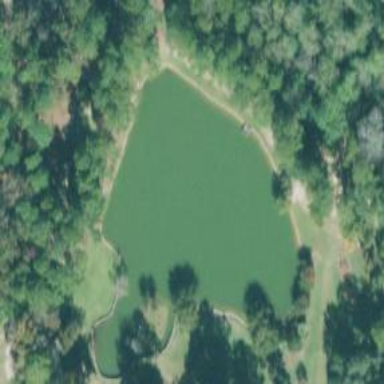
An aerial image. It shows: Serene pond surrounded by nature.